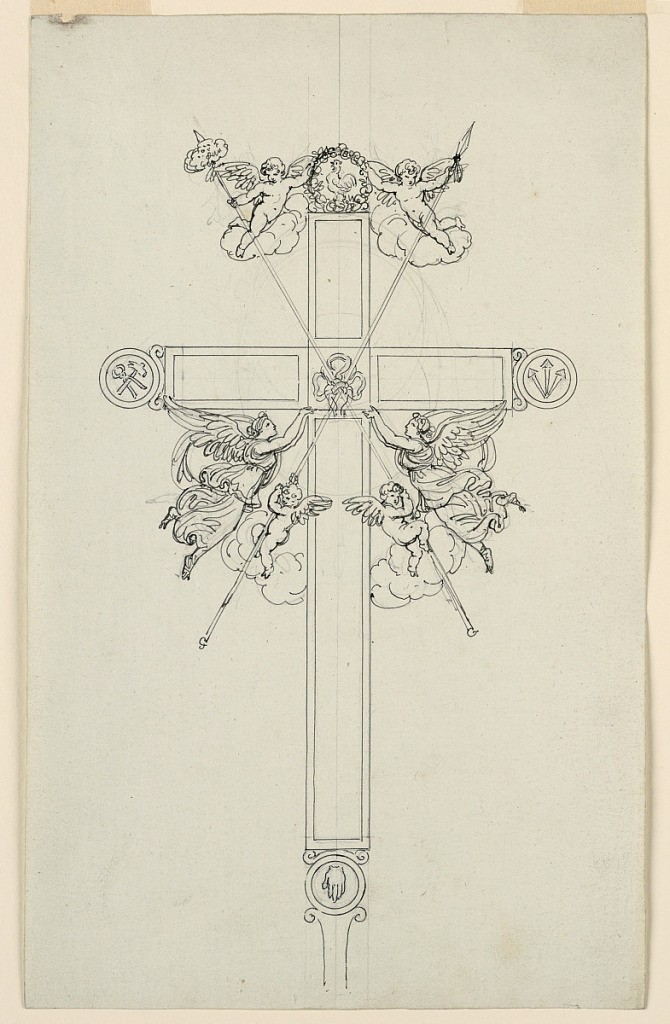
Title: Design for an Altar Cross
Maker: Pietro Belli, Italian, 1780–1828
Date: ca. 1820
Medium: Pen and black ink, graphite on paper
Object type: Drawing
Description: Vertical rectangle. A variation of the design 1938-88-665. Spear and sponge staffs are crossed in front of a cross, their bottom and top parts being held by pairs of flying angels. The upper ones hold with their bare hands a wreath on the cross. Circles are at the ends of the other parts of the cross. The cock is shown in the wreath on top, hammer and tongs in the circle at left, the nails at right, a hand at the bottom, the fetters in the center. Two flying angels support the cross arm.